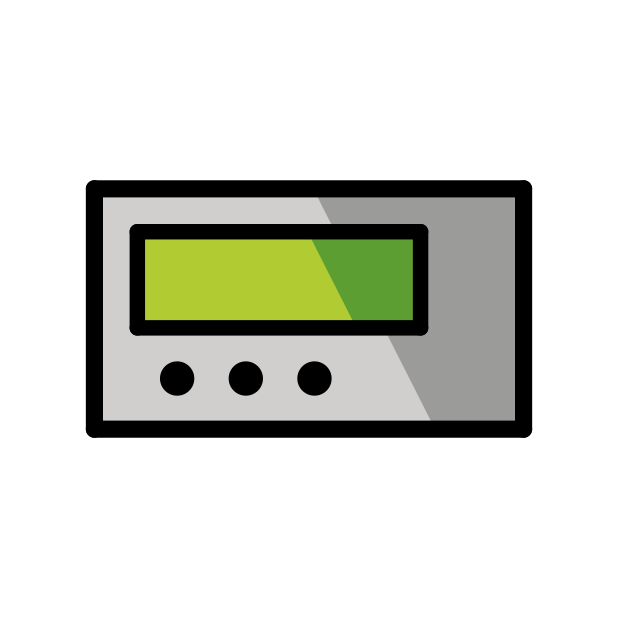
pager